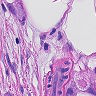
Metastatic tissue present: yes